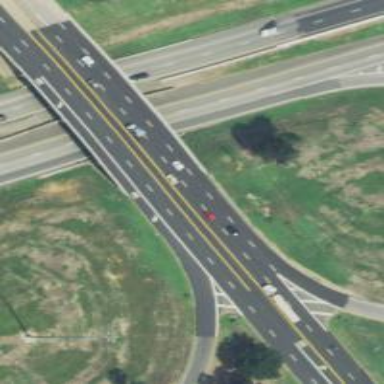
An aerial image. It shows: Primary highway bridge with asphalt surface.